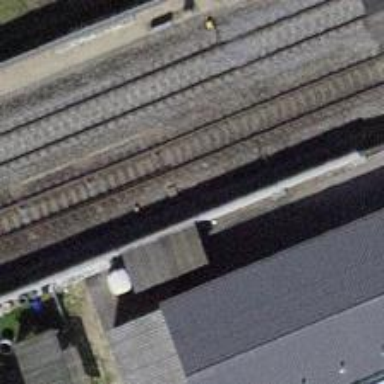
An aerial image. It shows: Railway switch.